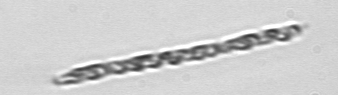
Label: Dactyliosolen_fragilissimus